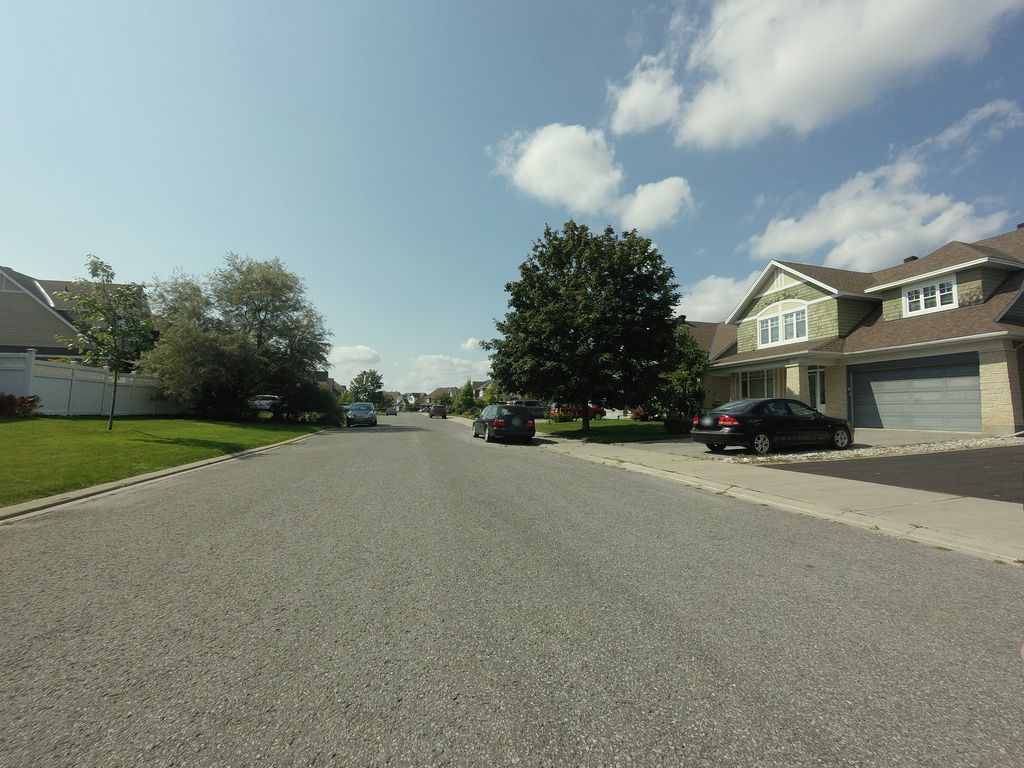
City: ottawa-gatineau